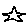
Label: star